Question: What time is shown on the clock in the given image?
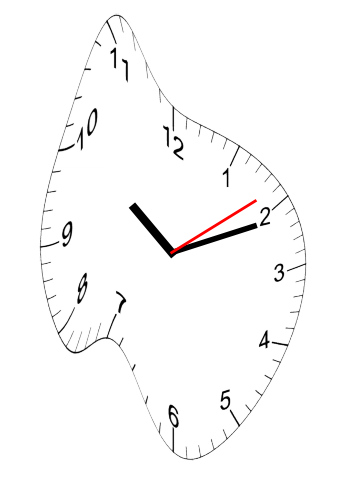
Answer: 10:11:09